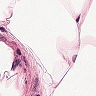
Metastatic tissue present: no